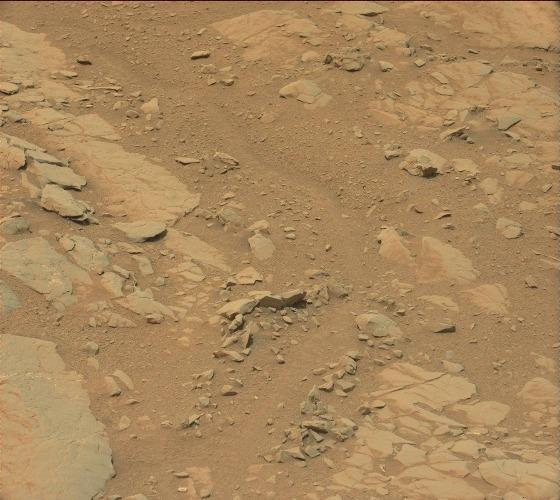
Terrain classes present: Bedrock, Gravel / Sand / Soil, Rock